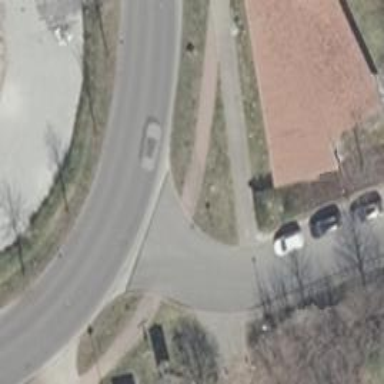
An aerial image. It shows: Sidewalk along the footway.